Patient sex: F
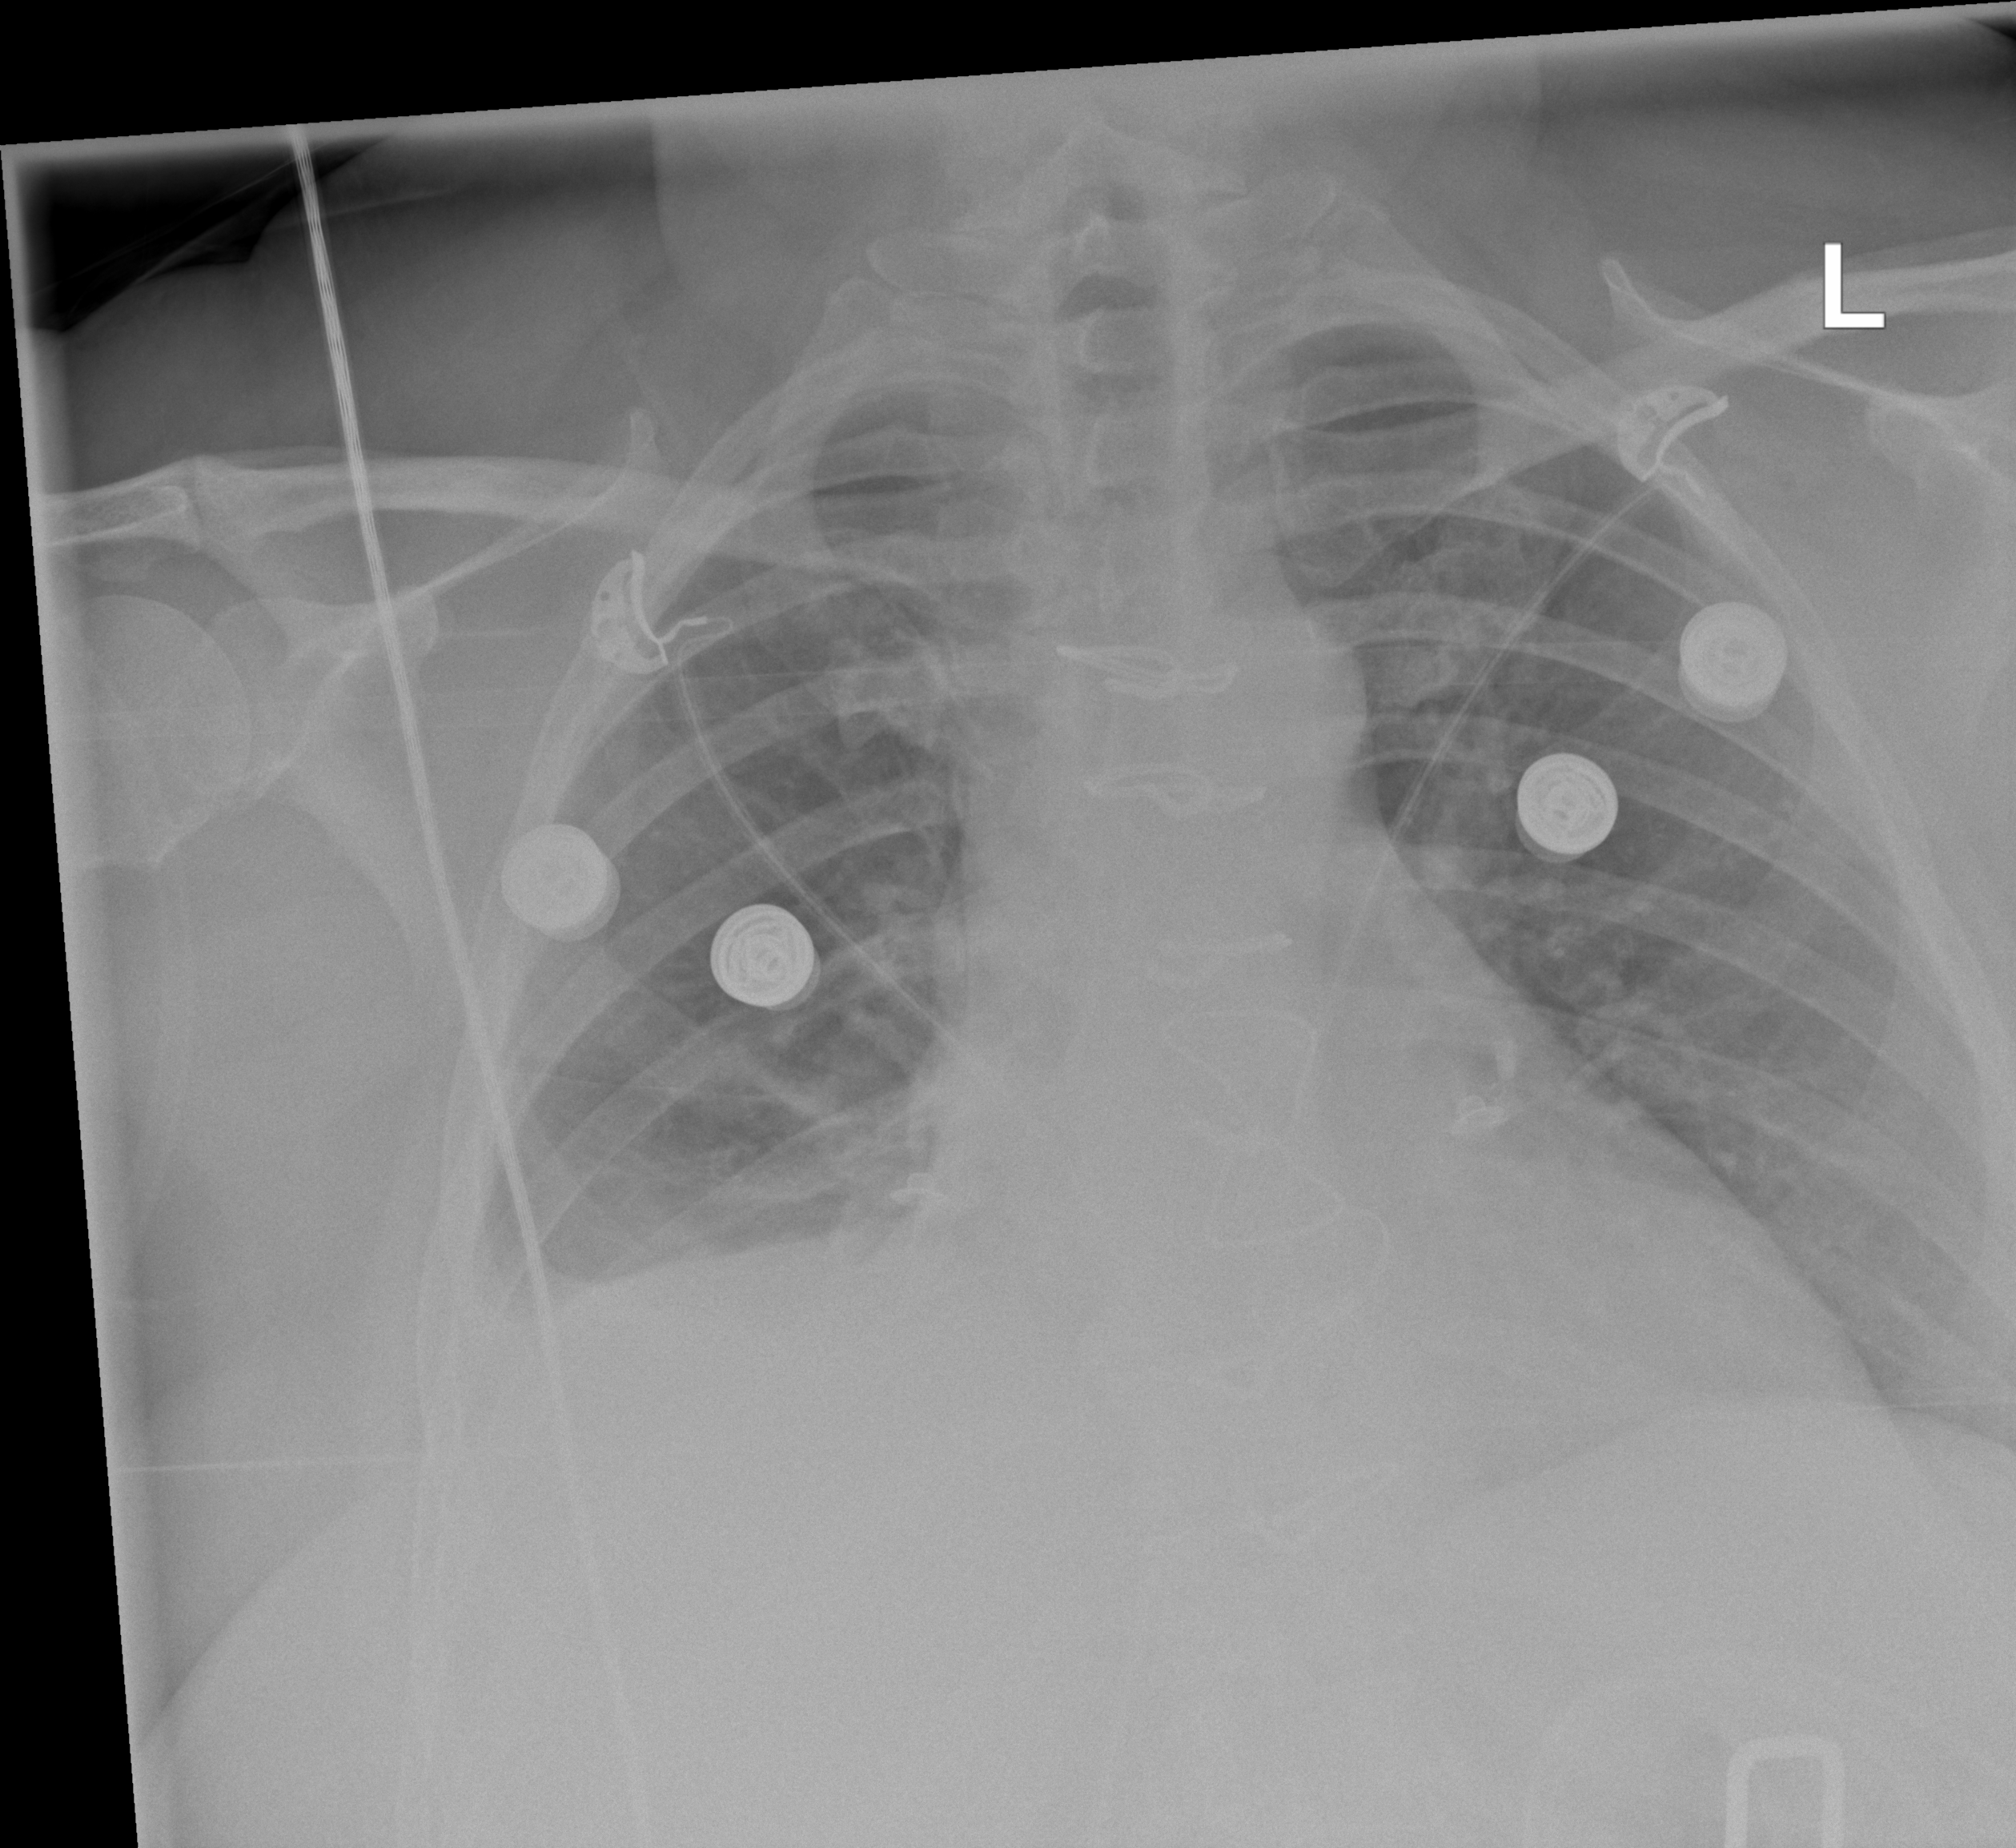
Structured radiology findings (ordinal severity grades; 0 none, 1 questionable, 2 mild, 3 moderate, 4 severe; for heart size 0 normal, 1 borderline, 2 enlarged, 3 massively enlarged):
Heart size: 2
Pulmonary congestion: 0
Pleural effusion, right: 2
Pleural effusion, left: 0
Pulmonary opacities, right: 0
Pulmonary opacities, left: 0
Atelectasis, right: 2
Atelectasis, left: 2